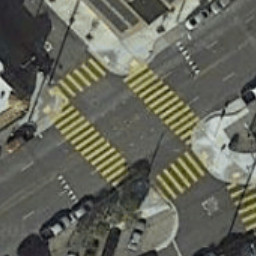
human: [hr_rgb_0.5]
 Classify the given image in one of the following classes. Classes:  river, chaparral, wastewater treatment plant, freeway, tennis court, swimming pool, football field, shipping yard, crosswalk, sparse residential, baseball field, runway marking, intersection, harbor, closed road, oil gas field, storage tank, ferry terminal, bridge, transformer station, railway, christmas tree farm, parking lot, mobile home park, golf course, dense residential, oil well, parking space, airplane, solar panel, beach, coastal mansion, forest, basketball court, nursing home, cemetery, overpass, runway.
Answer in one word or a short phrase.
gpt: crosswalk